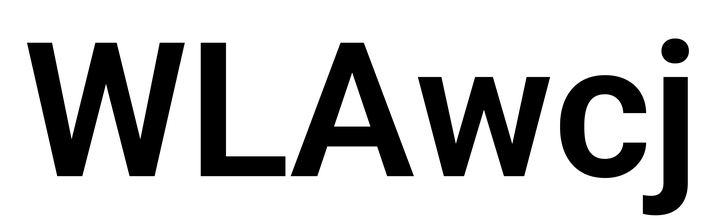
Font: Roboto_SemiBold